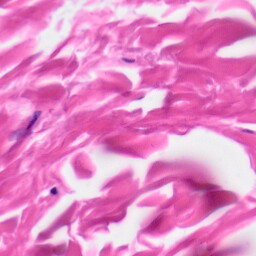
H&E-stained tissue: Skin